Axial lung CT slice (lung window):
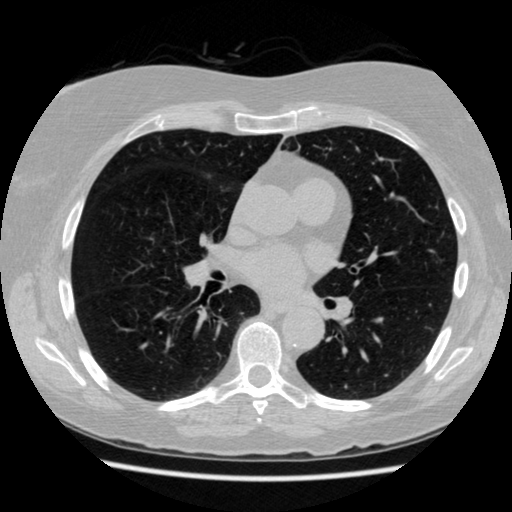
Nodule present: no